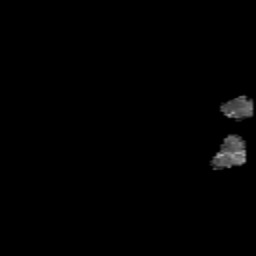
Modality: FA
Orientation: coronal
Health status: healthy
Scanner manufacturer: siemens
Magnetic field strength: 3 T
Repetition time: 12 s
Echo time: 0.092 s